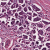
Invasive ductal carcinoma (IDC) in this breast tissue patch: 1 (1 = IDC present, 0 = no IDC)